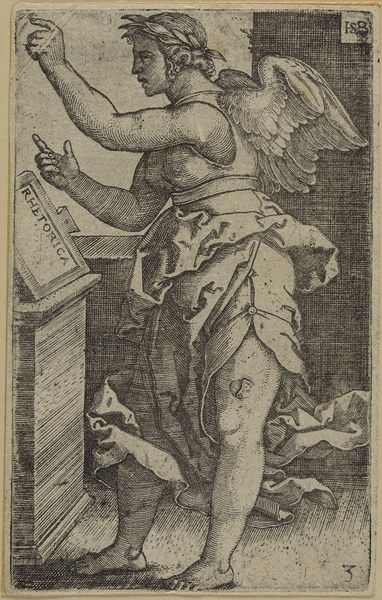
Titel: Die Rhetorik aus der Folge der sieben freien Künste
Künstler: Hans Sebald Beham
Standort: Hamburg
Institution: Museum für Kunst und Gewerbe Hamburg
Schlagwörter: flügel, frau, reden, gesten, renaissance, engel, papier, enge, lehrer, schule, unterricht, rede, grafik, graphik, fotografie, photographie, brett, druckgraphik, druckgrafik, stich, allegorie, lorbeer, lorbeerkranz, freien, kupferstich, rhetorik, reproduktionen, druckerzeugnisse, armhaltungen, krönung, ornamentstich, geflügelt, künste, rhetorica, eloquentia, lehrgeste, blatt 3